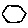
Label: hexagon